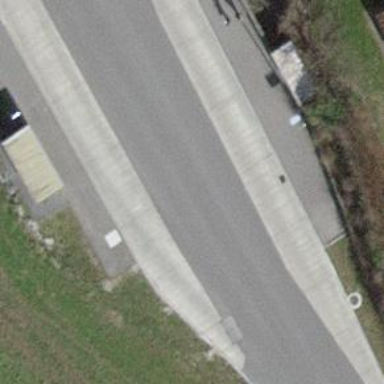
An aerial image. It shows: Bus stop equipped with public transport stop position.